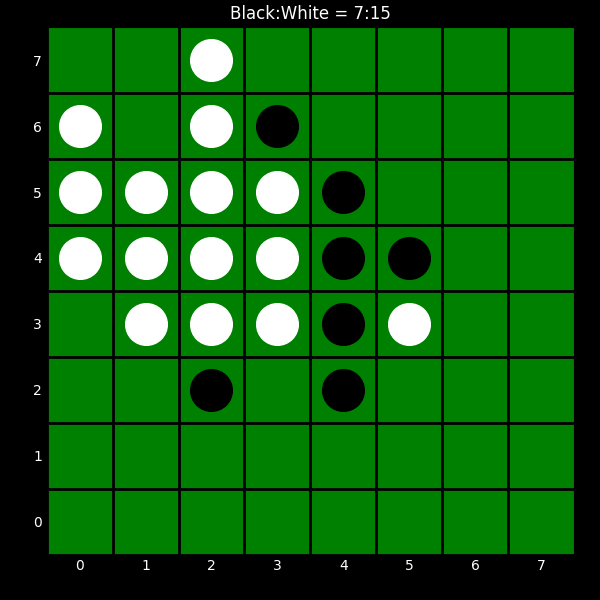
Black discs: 7
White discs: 15